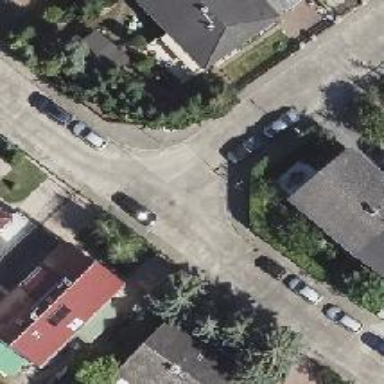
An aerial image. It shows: Residential road with concrete plates as its surface. Both sides of the road have sidewalks.